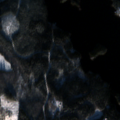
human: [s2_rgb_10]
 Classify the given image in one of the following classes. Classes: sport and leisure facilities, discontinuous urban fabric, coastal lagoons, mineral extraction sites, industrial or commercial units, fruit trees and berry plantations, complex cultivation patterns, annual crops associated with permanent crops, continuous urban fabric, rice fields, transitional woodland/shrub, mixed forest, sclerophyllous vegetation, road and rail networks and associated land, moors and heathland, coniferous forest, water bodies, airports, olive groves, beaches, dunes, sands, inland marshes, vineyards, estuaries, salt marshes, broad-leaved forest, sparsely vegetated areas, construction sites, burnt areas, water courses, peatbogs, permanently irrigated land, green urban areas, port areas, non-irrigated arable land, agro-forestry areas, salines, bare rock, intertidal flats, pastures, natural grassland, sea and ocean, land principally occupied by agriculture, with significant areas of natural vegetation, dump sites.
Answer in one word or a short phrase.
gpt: coniferous forest, mixed forest, transitional woodland/shrub, water bodies